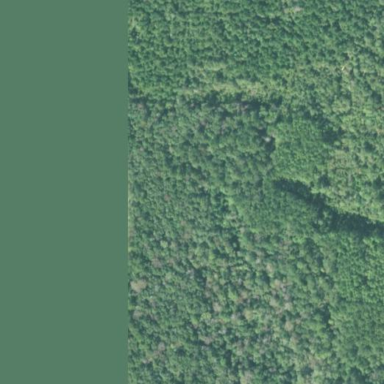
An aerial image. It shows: Mixed leaf woodland.